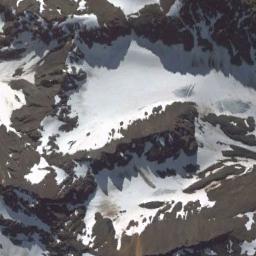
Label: snowberg